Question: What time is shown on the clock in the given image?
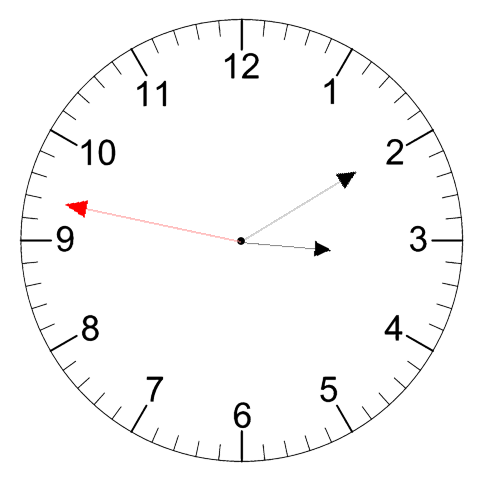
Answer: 03:09:47